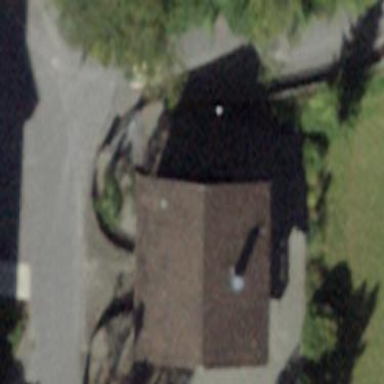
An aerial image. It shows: Detached building.